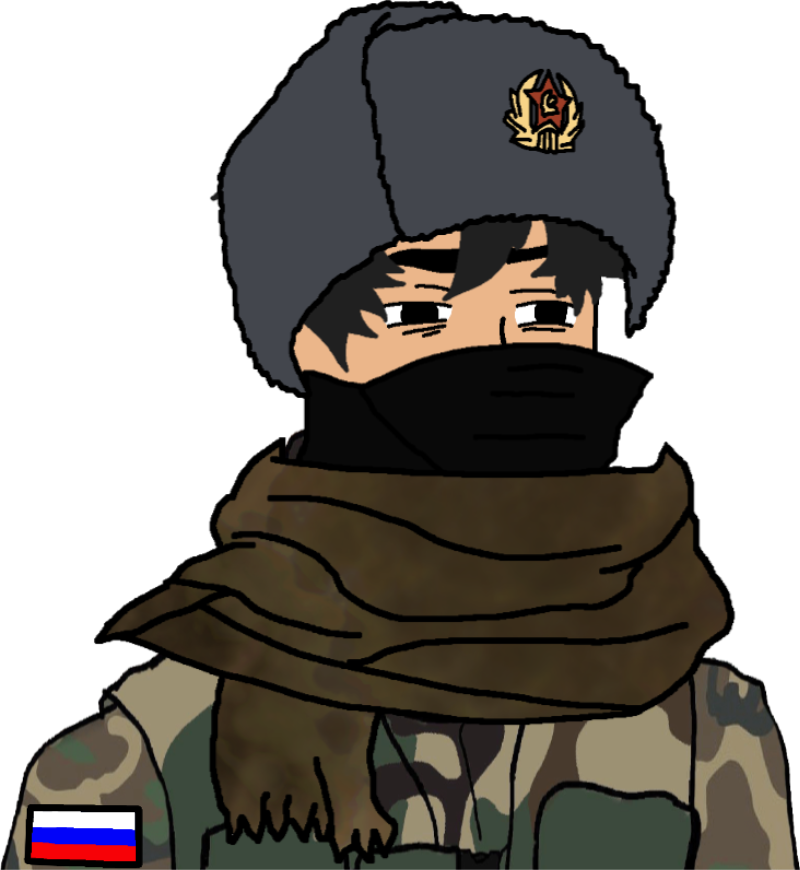
Label: 5_Twinkjak